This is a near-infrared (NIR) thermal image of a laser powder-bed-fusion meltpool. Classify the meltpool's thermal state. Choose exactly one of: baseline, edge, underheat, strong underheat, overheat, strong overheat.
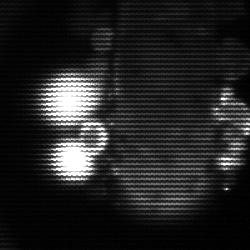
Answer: strong underheat